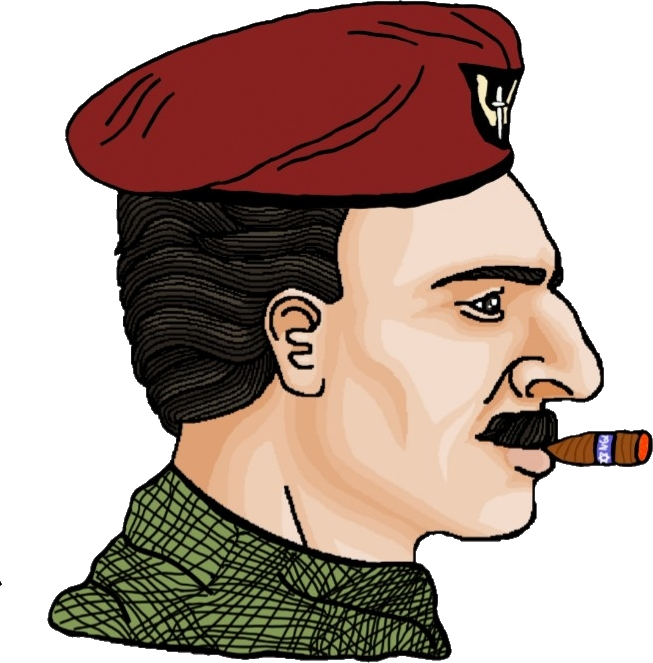
Label: 4_Yes_Chad